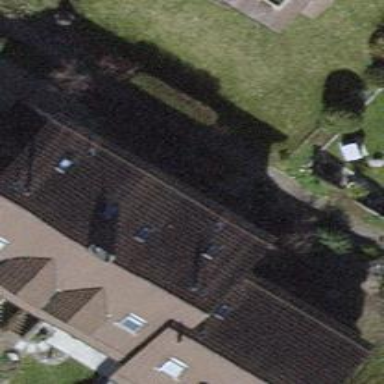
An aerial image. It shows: Building with tiled roof.